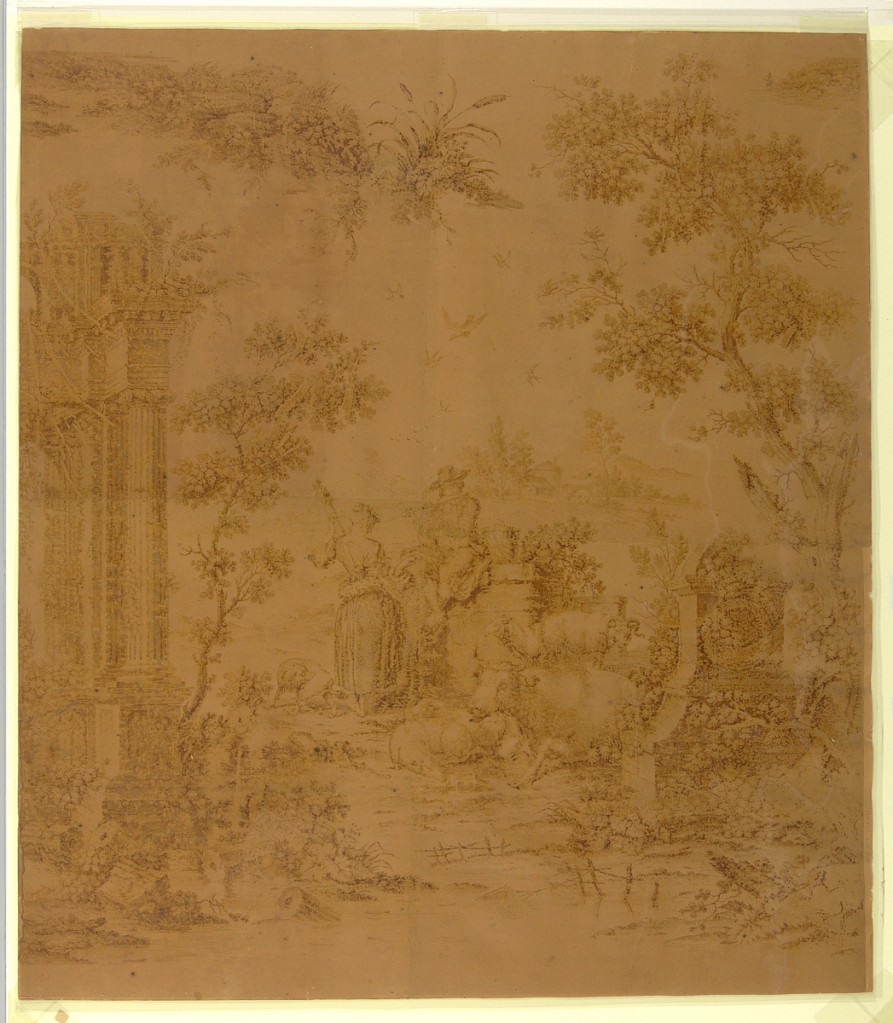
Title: Proof for textile: "Pastoral Scene with Peacocks and Poultry"
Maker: Nicolaes Berchem, Dutch, 1620–1683
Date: after 1761
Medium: Copper engraving in brown gum paste on eight sheets of laid paper with deckle edges, framed in two parts
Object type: Print
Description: The scene shows a male flutist seated on a section of masonry, before whom stands a shepherdess; nearby is a dog, some sheep and a reclining cow. At the left is a classical ruin and in the right foreground, a monument.